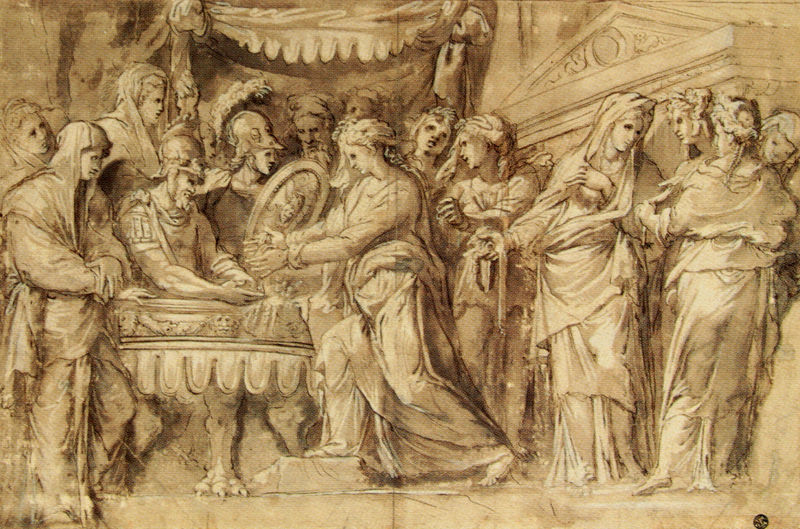
Titel: Römer zahlen ihren Tribut mit Juwelen
Künstler: Taddeo Zuccari
Standort: Paris
Institution: Musée du Louvre, Cabinet des dessins
Schlagwörter: gruppe, hand, mann, umhang, weiß, dreieck, frauen, gelb, menschen, sitzen, braun, frau, geste, grau, hell, hut, kleider, männer, profil, reden, rücken, skizze, szene, tisch, zeichnung, schleier, tuch, beige, gespräch, versammlung, alt, profile, alte, architektur, arme, barock, stehen, bildnis, gesten, hände, spiegel, tischtuch, vorhang, gewand, haare, gewänder, klassizismus, relief, taille, studie, giebel, graphik, grisaille, saal, sepia, krieg, soldaten, thron, muskeln, bett, stufe, faltenwurf, zeigen, halle, waschen, schild, antike, fuss, hall, geben, becken, druck, radierung, stich, schwert, knien, soldat, helm, herrscher, krallen, entwurf, lorbeerkranz, mythologie, ritter, armee, rüstung, sieg, architrav, rom, portal, wappen, helme, harnisch, portikus, krieger, griechenland, audienz, baldachin, tempel, löwe, deuten, postament, taufe, jerusalem, rötel, römisch, tatze, tympanon, masken, höhung, niederknien, gefesselt, fü e, alexander, löwenfuß, löwenfüße, barfu, tuscheln, kireger, gesä, gweänder, tatzenstempel